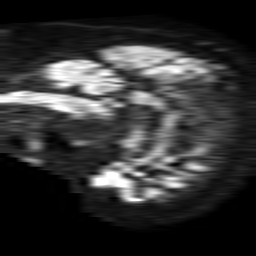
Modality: TRACE
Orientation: sagittal
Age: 76
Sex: male
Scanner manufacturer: philips
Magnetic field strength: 1.5 T
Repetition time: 4.6 s
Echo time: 0.08631 s